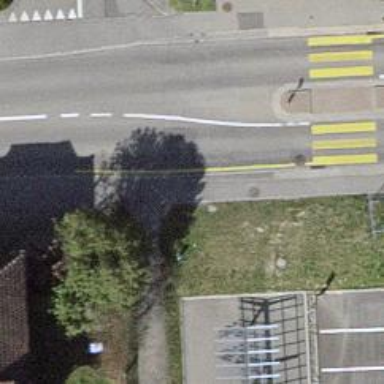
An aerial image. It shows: Sidewalk.